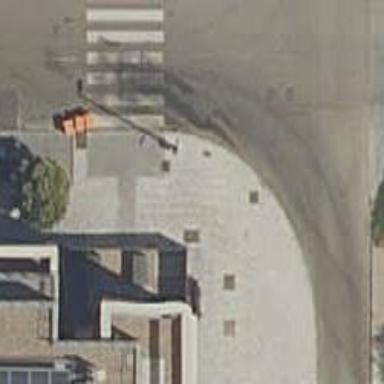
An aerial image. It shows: Sidewalk.